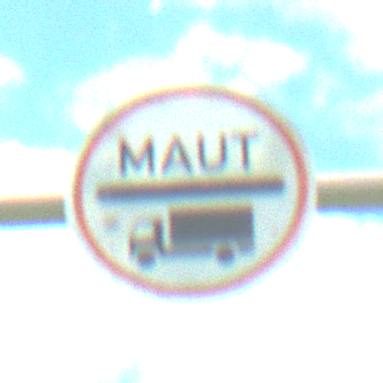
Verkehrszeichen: Mautpflicht
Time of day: Midday
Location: Outdoor (Nature)
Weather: PartlyCloudy
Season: NotSpecified
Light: Natural